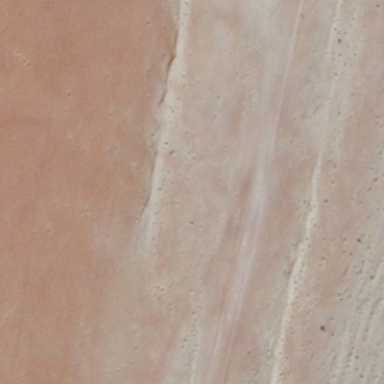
It is a piece of yellow desert .